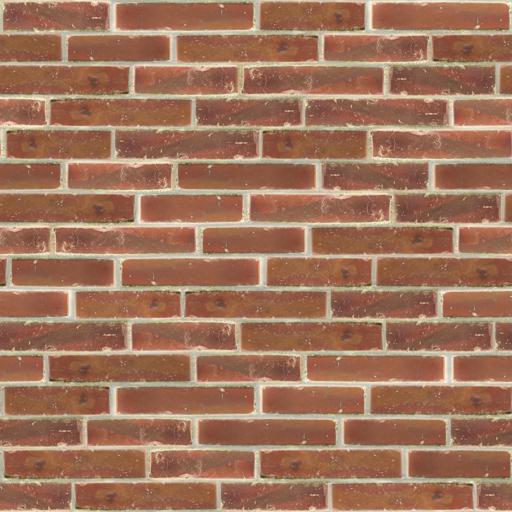
Tags: brick bricks red wall